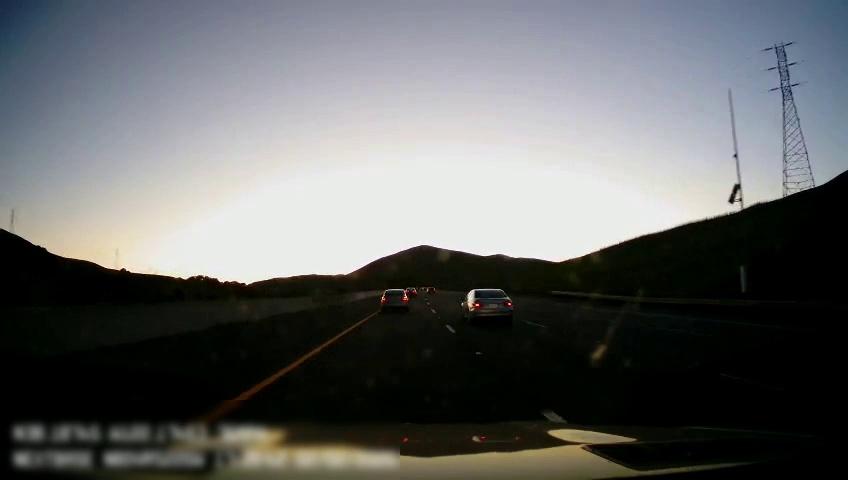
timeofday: Day
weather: Sunny
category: Drivable Space
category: Vehicles | Car
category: Vehicles | Car
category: Vehicles | Car
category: Lanes | Alternate Lane
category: Lanes | Current Lane
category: Lanes | Current Lane
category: Lanes | Alternate Lane
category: Lanes | Alternate Lane